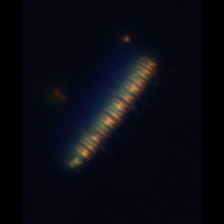
Taxon: Chaetoceros
Group: Diatoms